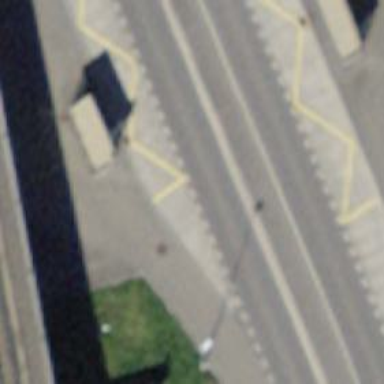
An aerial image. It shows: Platform with shelter for public transport.